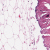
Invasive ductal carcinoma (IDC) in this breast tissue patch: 0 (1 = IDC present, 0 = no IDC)